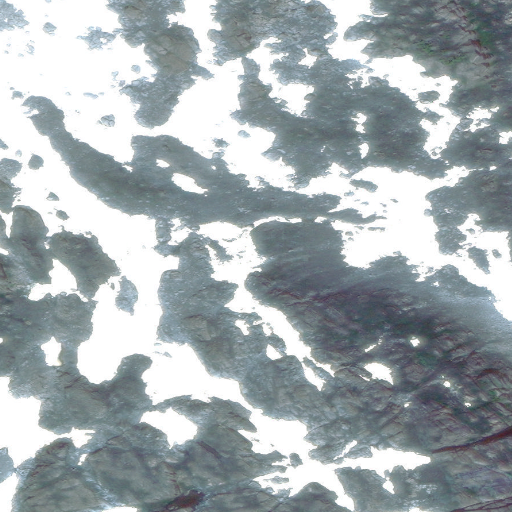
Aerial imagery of ridge(s) in Alaska named Albert Ridge containing only unknown